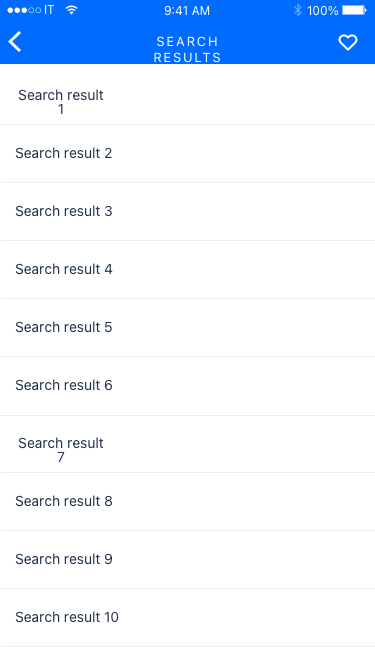
Text in this UI design:
Search result 10
Search result 9
Search result 8
Search result 7
Search result 6
Search result 5
Search result 4
Search result 3
Search result 2
Search result 1
SEARCH RESULTS
100%
9:41 AM
IT